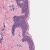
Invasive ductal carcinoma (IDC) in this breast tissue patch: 0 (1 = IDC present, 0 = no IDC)